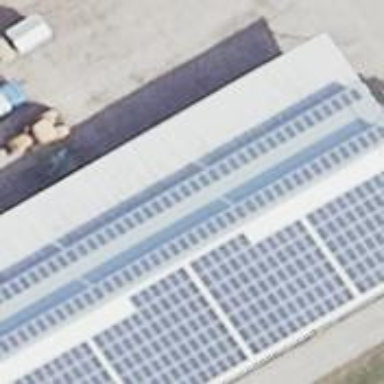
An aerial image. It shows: Gabled roof on farm auxiliary building with solar photovoltaic panel generator providing electricity through small installation. The orientation of the roof is along the direction of the generator.